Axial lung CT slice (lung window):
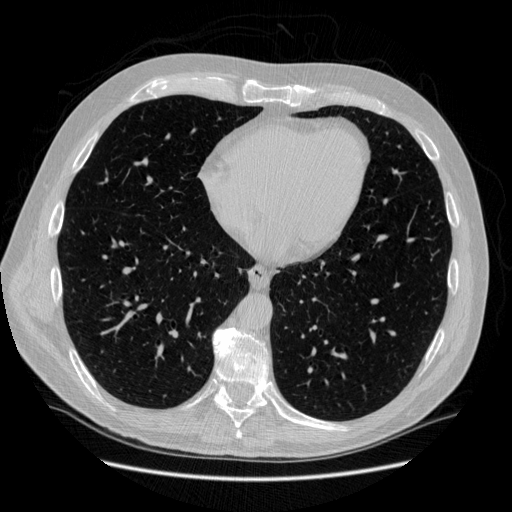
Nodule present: no